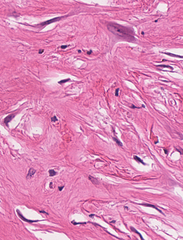
Tumor epithelial tissue: no
Tumor-associated stroma tissue: yes
Normal tissue: no